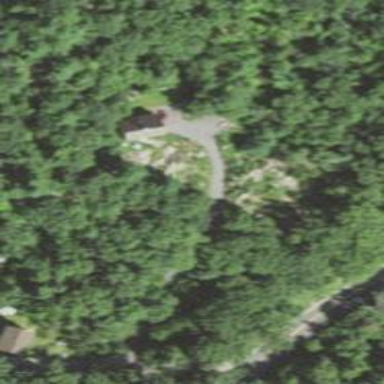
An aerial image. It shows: Driveway leading to service road.